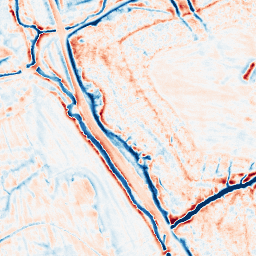
Category: edge_preserving
Decomposition family: bilateral
Decomposition parameters: d: 15
sigma_color: 25
sigma_space: 150
Upsampling method: bspline
Upsampling parameters: scale: 4
Upsampling scale: 4